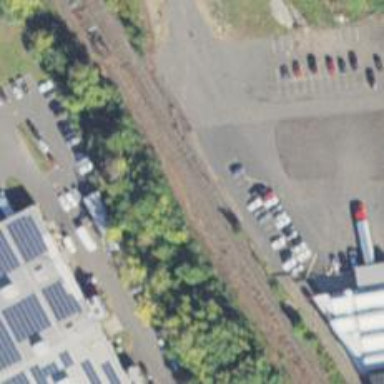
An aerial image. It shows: Railway siding for service.